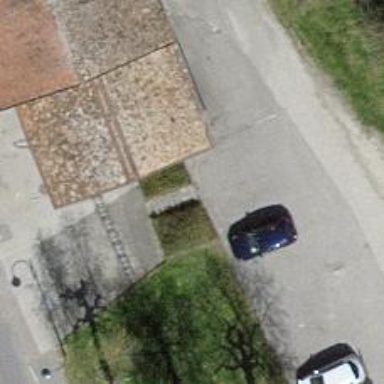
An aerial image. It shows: Road with steps.